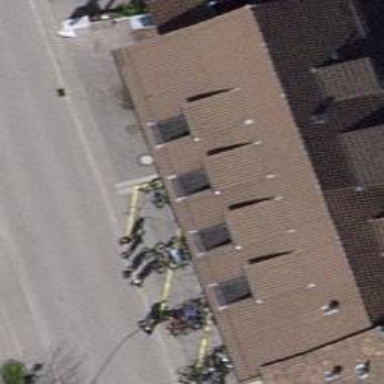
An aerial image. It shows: Fuel station.